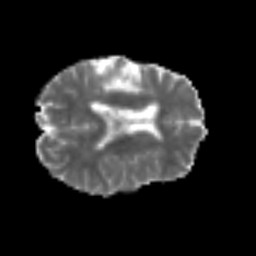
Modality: MD
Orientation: axial
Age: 68
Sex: female
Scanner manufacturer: siemens
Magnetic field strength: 3 T
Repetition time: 6.1 s
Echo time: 0.101 s